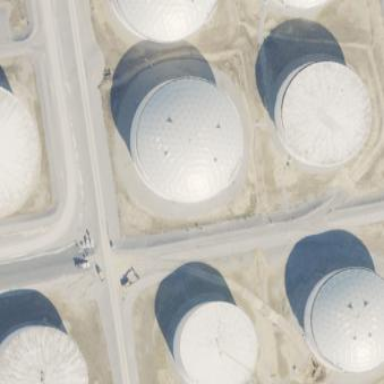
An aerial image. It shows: Storage tank which is man-made.